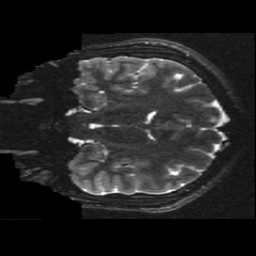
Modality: T2w
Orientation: coronal
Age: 18
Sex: male
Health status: ill
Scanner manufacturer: ge
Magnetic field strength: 3 T
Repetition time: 7.5 s
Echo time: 0.1015 s